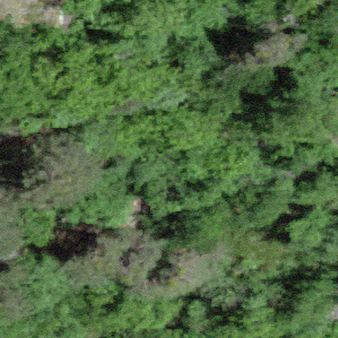
Label: other